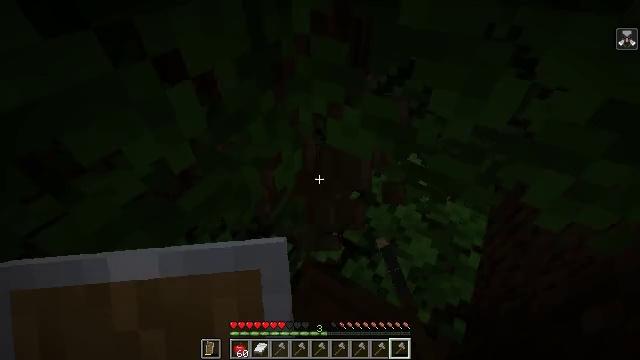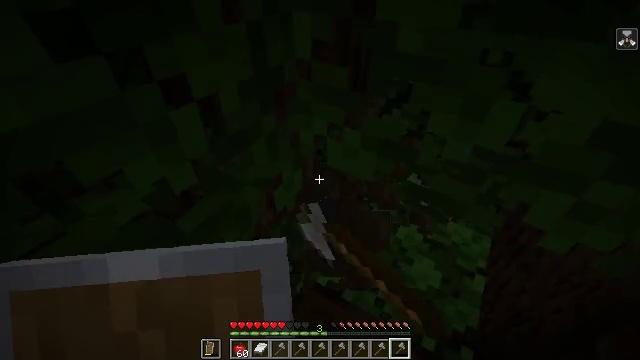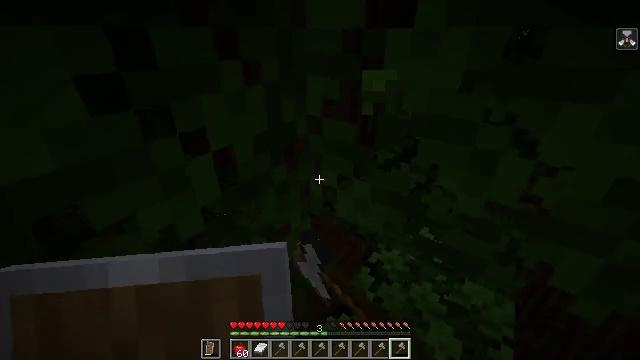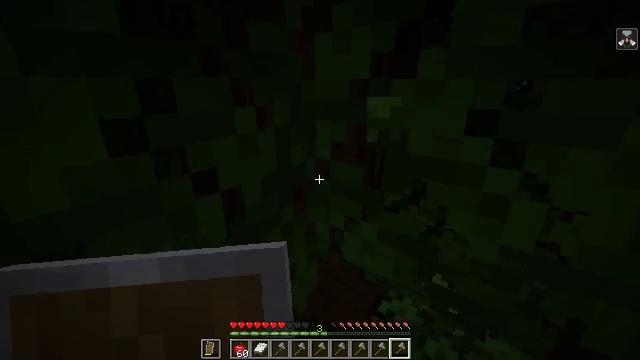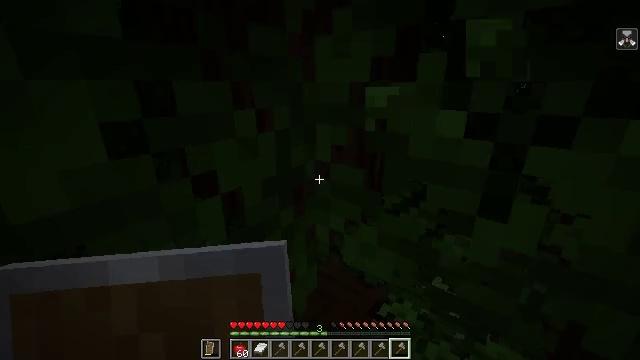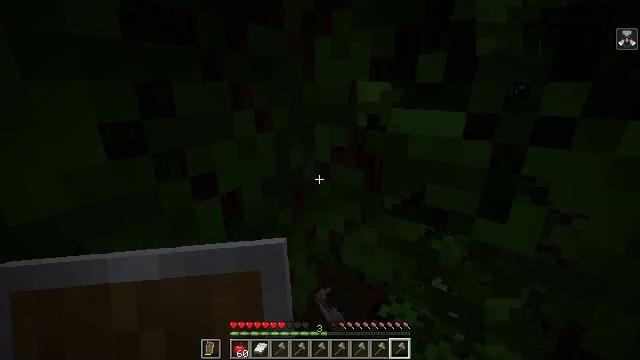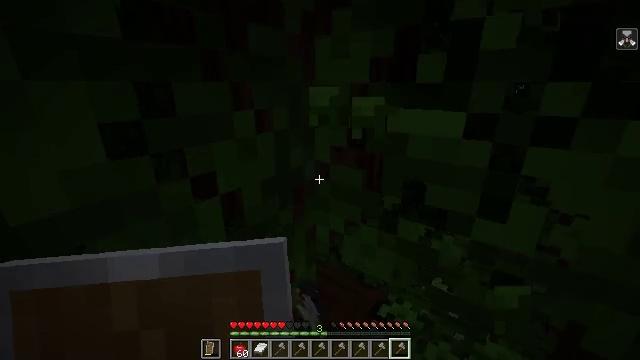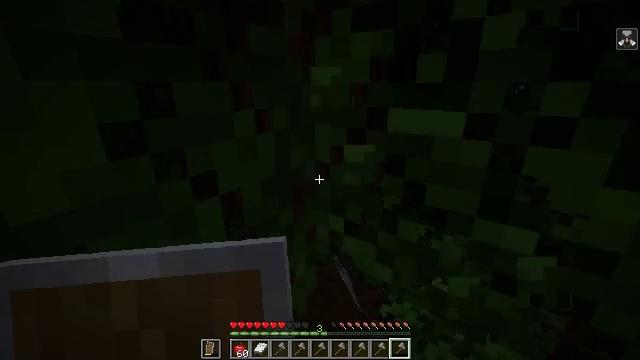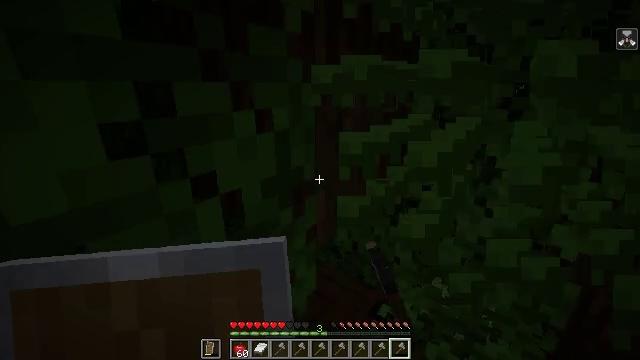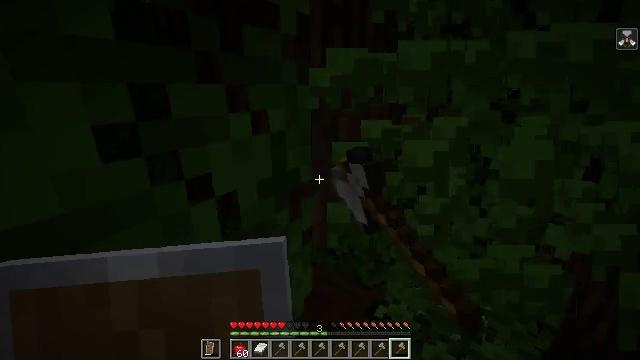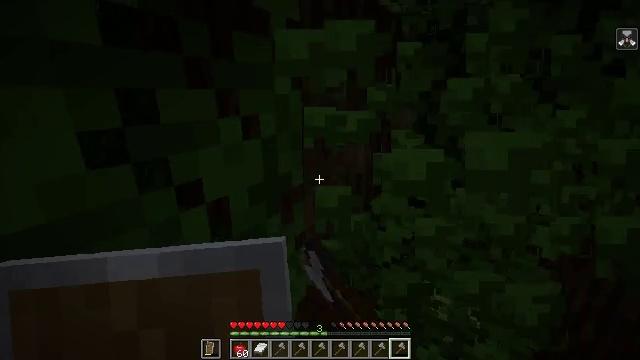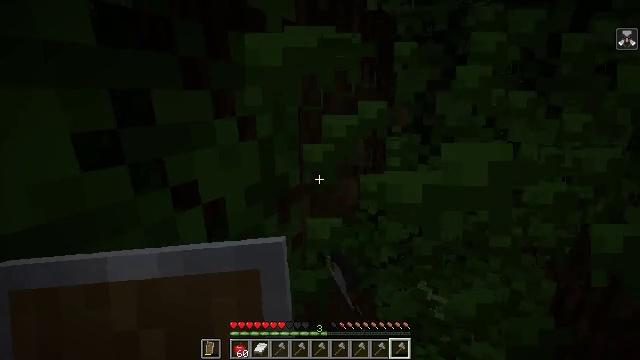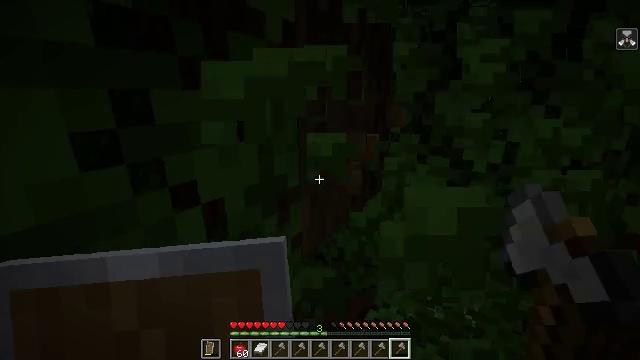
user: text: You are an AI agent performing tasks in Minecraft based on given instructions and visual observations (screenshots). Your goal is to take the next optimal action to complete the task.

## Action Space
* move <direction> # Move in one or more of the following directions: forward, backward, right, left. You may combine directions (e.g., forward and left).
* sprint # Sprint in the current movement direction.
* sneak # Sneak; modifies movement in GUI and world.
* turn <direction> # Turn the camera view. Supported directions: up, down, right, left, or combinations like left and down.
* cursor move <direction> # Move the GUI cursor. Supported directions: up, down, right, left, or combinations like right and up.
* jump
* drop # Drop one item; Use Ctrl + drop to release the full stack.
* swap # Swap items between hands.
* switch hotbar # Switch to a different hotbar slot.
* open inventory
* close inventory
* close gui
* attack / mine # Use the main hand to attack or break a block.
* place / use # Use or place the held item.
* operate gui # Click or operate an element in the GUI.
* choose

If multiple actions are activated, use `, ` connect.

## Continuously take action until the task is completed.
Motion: motion action
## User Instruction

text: Collect dark oak leaves by breaking them.
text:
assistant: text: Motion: turn up, attack / mine
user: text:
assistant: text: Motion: turn left and up, attack / mine
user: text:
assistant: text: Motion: turn left and up, attack / mine
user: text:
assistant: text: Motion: attack / mine
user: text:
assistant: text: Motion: attack / mine
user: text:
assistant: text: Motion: attack / mine
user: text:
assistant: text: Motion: attack / mine
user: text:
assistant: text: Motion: attack / mine
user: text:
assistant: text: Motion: attack / mine
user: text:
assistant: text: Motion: turn right and up, attack / mine
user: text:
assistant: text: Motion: attack / mine
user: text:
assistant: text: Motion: attack / mine
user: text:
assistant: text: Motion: attack / mine